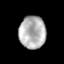
Tissue: prostate
Cell type: T cells
Senescence score: 0.2765
Nuclear area (px): 851
Mean DAPI intensity: 178.403